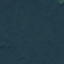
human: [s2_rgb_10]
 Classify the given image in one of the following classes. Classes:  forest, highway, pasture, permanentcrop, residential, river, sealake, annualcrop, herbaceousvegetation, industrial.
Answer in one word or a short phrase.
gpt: Forest